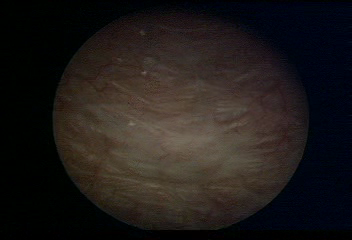
Modality: WLC
Class: Normal mucosa
Bladder cancer association: No